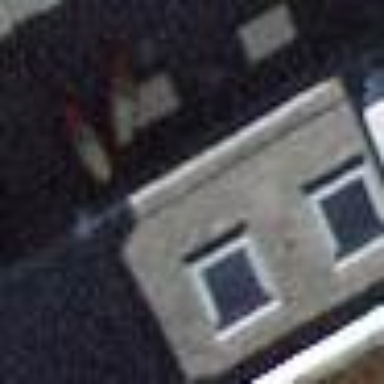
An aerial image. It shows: View of roof of building.